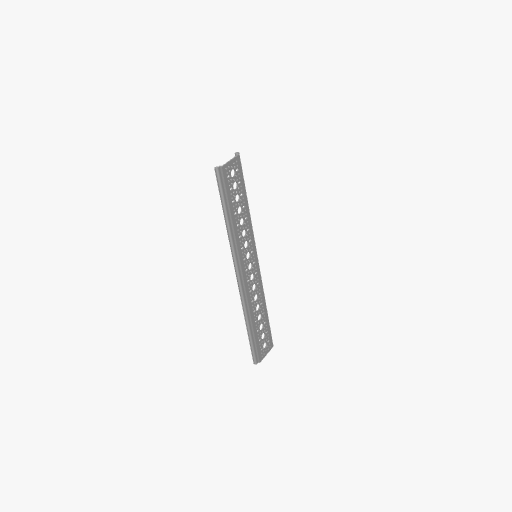
Part: RailChannel17H